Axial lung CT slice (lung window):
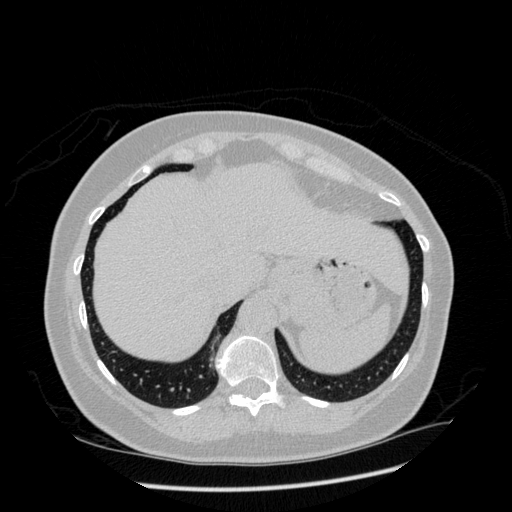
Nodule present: no